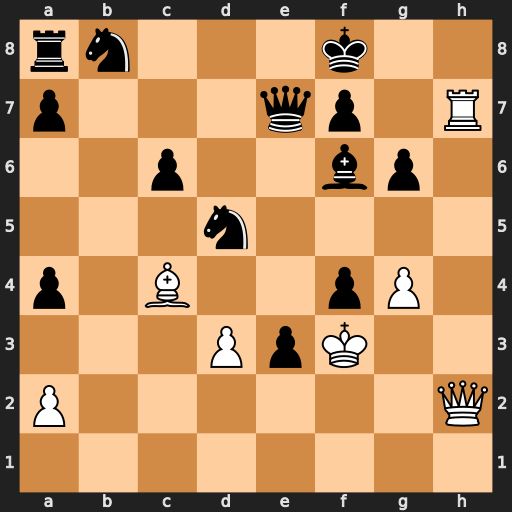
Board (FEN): rn3k2/p3qp1R/2p2bp1/3n4/p1B2pP1/3PpK2/P6Q/8
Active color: w
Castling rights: -
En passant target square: -
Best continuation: Rh8+ Bxh8 Qxh8#